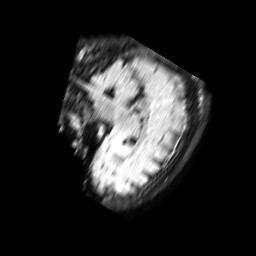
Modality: FLAIR
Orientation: sagittal
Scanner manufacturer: philips
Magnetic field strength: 1.5 T
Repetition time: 6 s
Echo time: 0.1004 s